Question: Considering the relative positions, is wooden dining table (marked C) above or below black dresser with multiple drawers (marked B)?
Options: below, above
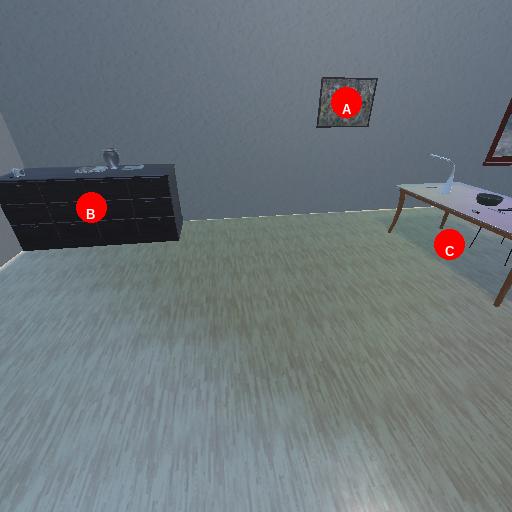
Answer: below